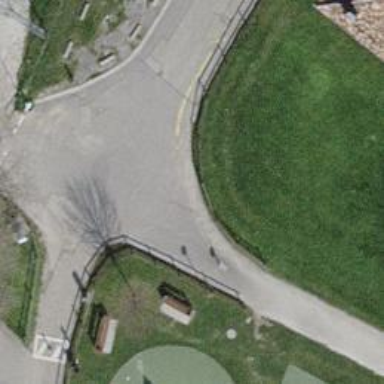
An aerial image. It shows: Bollard.